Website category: university
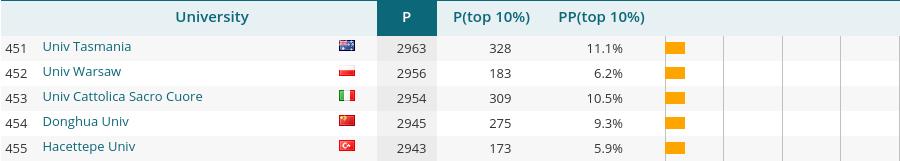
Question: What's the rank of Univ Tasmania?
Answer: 451

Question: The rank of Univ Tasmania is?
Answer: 451

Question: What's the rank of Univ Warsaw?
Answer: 452

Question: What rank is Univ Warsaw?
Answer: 452

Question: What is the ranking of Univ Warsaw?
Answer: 452

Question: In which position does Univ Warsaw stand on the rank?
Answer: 452

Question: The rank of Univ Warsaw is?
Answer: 452

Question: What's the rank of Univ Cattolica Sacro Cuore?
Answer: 453

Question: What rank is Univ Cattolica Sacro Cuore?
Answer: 453

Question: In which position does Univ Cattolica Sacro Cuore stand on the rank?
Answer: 453

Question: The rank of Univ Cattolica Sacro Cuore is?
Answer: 453

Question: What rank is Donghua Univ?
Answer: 454

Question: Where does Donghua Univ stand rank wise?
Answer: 454

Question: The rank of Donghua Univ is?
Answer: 454

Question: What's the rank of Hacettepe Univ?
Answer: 455

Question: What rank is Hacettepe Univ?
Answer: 455

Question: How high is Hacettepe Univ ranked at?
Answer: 455

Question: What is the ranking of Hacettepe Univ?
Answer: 455

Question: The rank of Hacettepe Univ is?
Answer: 455

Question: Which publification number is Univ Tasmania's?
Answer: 2963

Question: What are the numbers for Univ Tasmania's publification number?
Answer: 2963

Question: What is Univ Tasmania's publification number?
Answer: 2963

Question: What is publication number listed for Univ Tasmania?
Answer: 2963

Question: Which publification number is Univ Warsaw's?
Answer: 2956

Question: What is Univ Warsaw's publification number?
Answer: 2956

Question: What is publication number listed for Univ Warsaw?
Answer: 2956

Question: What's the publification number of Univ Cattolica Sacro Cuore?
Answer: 2954

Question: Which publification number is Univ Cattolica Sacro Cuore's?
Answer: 2954

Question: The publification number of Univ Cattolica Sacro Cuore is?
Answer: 2954

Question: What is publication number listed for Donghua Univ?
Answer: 2945

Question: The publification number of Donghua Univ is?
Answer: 2945

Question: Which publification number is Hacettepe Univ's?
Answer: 2943

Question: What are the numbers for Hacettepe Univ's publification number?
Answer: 2943

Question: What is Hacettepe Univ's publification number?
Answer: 2943

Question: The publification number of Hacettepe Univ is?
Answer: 2943

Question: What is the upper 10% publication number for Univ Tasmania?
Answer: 328

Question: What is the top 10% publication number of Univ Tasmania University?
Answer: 328

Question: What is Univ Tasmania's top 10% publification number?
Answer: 328

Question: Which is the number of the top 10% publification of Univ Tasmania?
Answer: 328

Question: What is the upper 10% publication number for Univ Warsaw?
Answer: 183

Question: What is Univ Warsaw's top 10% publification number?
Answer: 183

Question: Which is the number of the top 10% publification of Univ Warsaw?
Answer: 183

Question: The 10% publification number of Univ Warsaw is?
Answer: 183

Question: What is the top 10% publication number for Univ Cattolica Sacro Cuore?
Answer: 309

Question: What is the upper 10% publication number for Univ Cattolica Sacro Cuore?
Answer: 309

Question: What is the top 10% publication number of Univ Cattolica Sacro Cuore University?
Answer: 309

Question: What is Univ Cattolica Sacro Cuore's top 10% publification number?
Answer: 309

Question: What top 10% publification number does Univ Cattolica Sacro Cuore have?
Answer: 309

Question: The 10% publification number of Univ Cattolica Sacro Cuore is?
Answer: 309

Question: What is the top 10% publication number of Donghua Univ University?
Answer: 275

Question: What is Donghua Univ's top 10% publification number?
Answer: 275

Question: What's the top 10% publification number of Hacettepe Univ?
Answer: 173

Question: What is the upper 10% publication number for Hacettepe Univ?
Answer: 173

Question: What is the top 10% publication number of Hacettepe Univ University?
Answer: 173

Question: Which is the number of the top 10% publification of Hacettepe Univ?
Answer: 173

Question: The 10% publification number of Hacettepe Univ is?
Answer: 173

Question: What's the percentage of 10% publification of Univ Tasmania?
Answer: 11.1%

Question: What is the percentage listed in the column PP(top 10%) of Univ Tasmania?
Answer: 11.1%

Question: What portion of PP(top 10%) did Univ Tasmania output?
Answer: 11.1%

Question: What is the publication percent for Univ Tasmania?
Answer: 11.1%

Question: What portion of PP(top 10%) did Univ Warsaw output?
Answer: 6.2%

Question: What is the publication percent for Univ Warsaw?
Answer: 6.2%

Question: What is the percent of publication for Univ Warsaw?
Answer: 6.2%

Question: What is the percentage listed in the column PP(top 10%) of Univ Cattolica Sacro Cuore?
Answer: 10.5%